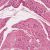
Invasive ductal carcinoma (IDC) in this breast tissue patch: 0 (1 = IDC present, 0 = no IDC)